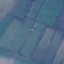
Land use / land cover class: Pasture